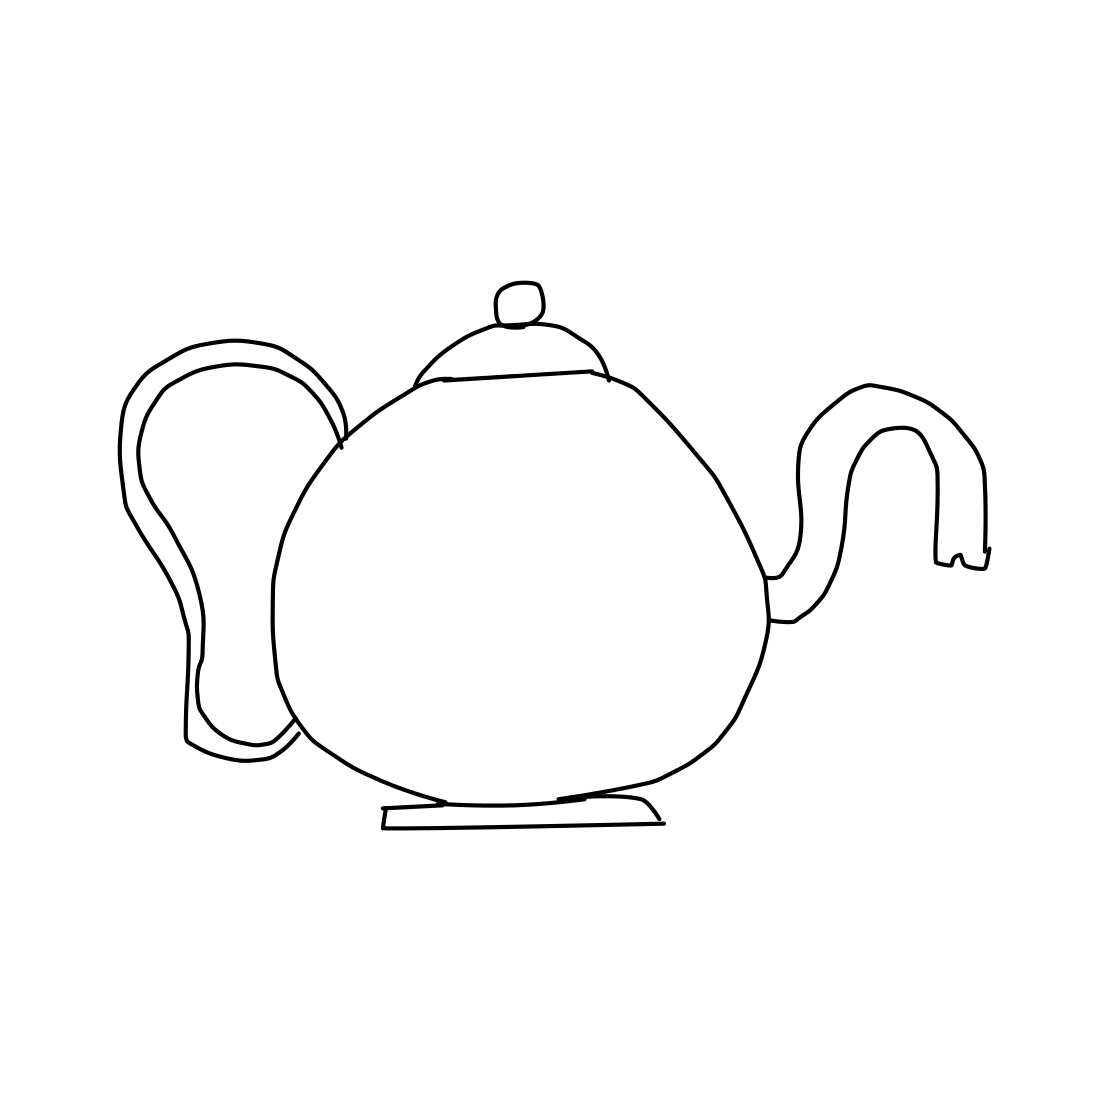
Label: teapot